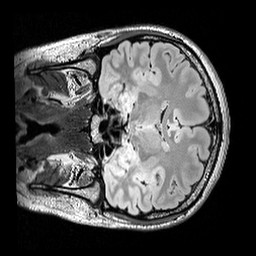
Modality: FLAIR
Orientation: coronal
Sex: male
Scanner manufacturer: siemens
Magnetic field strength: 3 T
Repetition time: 5 s
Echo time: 0.395 s